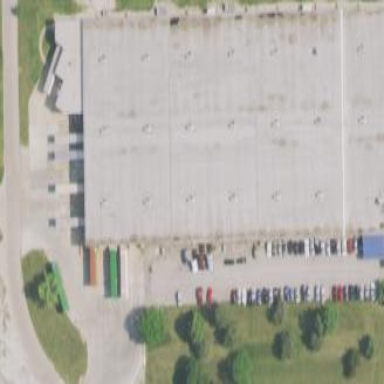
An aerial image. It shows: Warehouse.